Interaction volume radius: 5 \u00c5
Interaction volume height: 10 \u00c5
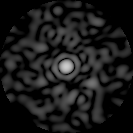
Disorder parameter: 0.7825